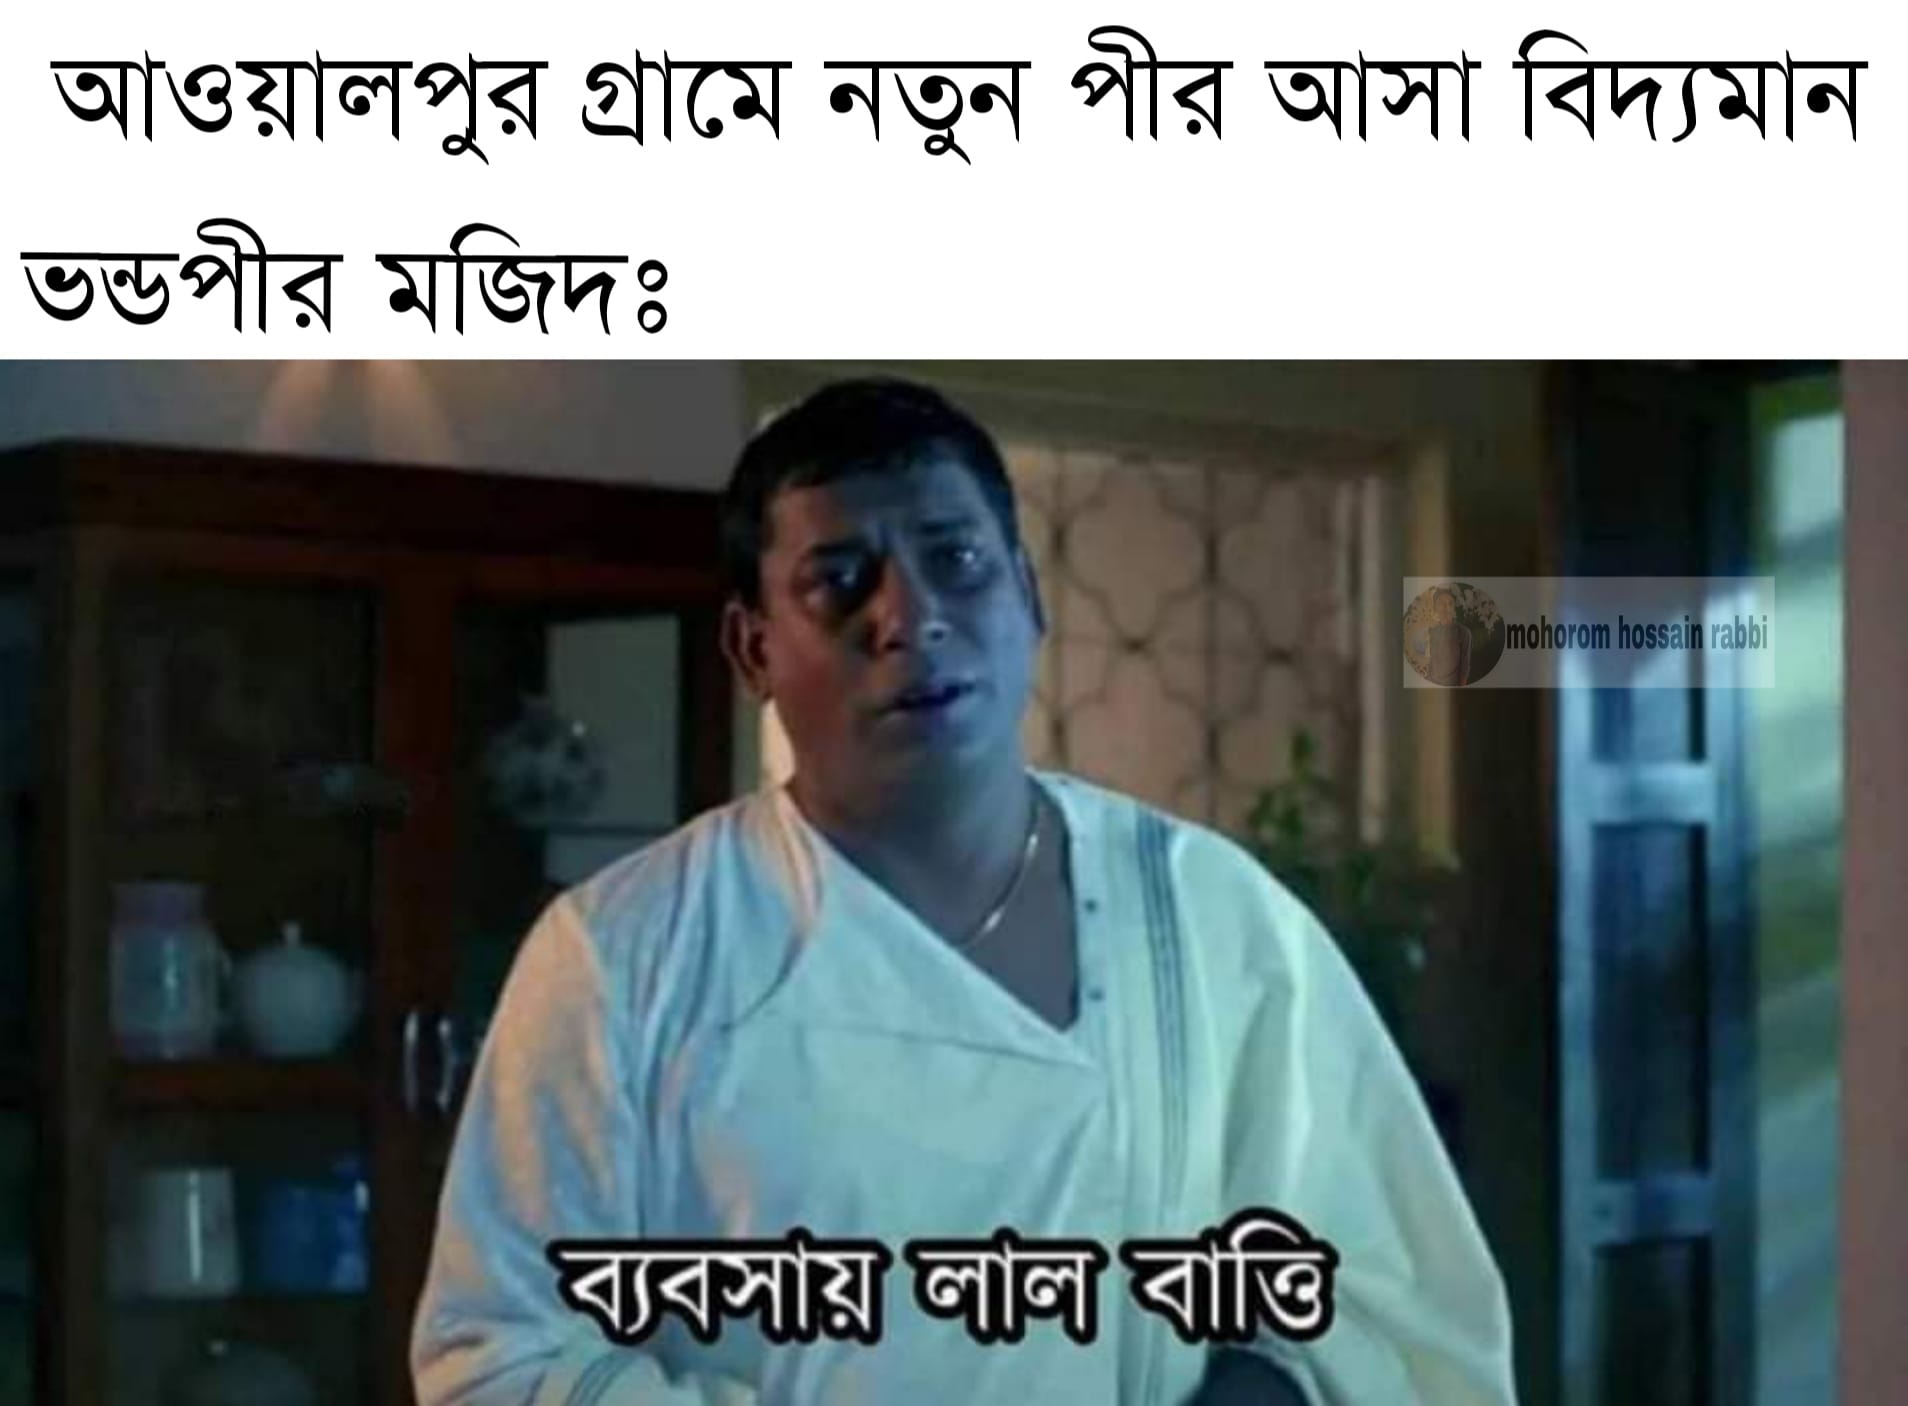
Caption: আওয়ালপুর গ্রামে নতুন পীর আসা বিদ্যমান    ভন্ডপীর মজিদঃ   ব্যবসায় লাল বাত্তি
Label: non-hate